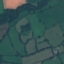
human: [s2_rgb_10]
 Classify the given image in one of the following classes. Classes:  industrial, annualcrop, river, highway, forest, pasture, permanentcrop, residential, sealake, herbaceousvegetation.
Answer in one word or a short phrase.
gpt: Pasture